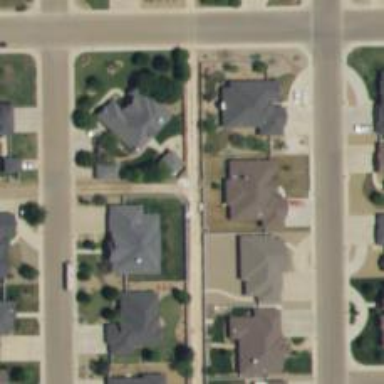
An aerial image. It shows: Alleyway designated as service road.